Question: I'm trying to save data on a sqlite db. My problem is that I don't know why the adapter of a ListView is not showing. I have a Dialog to get the values and after of click on Accept, I send the values to the database, and later I'm trying to show the results on a ListView.
What I'm doing wrong?

CODE:
'''
public class ServersSQLiteDB extends SQLiteOpenHelper {
// Sentencia SQL para crear la tabla de Usuarios
String sqlCreate = "CREATE TABLE ServerDB (code INTEGER PRIMARY KEY AUTOINCREMENT, address TEXT, mntFolder TEXT, resorceName TEXT)";
public ServersSQLiteDB(Context context, String dbname,
CursorFactory factory, int version) {
super(context, dbname, factory, version);
}
@Override
public void onCreate(SQLiteDatabase db) {
// Se ejecuta la sentencia SQL de creacion de la tabla
db.execSQL(sqlCreate);
}
@Override
public void onUpgrade(SQLiteDatabase db, int previousVersion, int newVersion) {
// Se elimina la version anterior de la tabla
db.execSQL("DROP TABLE IF EXISTS ServerDB");
// Se crea la nueva version de la tabla
db.execSQL(sqlCreate);
}
}
'''
'''
public class Server {
private int code = -1;
private String address = "";
private String mntFolder = "";
private String resourceName = "";
public int getCode() {
return code;
}
public void setCode(int code) {
this.code = code;
}
public String getAddress() {
return address;
}
public void setAddress(String address) {
this.address = address;
}
public String getMntFolder() {
return mntFolder;
}
public void setMntFolder(String mntFolder) {
this.mntFolder = mntFolder;
}
public String getResourceName() {
return resourceName;
}
public void setResourceName(String resourceName) {
this.resourceName = resourceName;
}
}
'''
'''
public class CustomBaseAdapter extends BaseAdapter {
private static ArrayList<Server> serverArrayList;
private LayoutInflater mInflater;
public CustomBaseAdapter(Context context, ArrayList<Server> results) {
serverArrayList = results;
mInflater = LayoutInflater.from(context);
}
public int getCount() {
return serverArrayList.size();
}
public Object getItem(int position) {
return serverArrayList.get(position);
}
public long getItemId(int position) {
return position;
}
public View getView(int position, View convertView, ViewGroup parent) {
ViewHolder holder;
if (convertView == null) {
convertView = mInflater.inflate(R.layout.custom_row_view, null);
holder = new ViewHolder();
holder.txtAddress = (TextView) convertView.findViewById(R.id.address);
holder.txtMntFolder = (TextView) convertView
.findViewById(R.id.mntFolder);
holder.txtResourceName = (TextView) convertView.findViewById(R.id.resourceName);
convertView.setTag(holder);
} else {
holder = (ViewHolder) convertView.getTag();
}
holder.txtAddress.setText(serverArrayList.get(position).getAddress());
holder.txtMntFolder.setText(serverArrayList.get(position)
.getMntFolder());
holder.txtResourceName.setText(serverArrayList.get(position).getResourceName());
return convertView;
}
static class ViewHolder {
TextView txtAddress;
TextView txtMntFolder;
TextView txtResourceName;
}
}
'''
Finally,
'''
public class ServersActivity extends Activity {
final Context context = this;
private Button btnAddServer;
private Button btnDelServer;
private EditText ed_address;
private EditText ed_mntFolder;
private EditText ed_resourceName;
private ListView lvServers;
private CustomBaseAdapter cAdapter;
@Override
protected void onCreate(Bundle savedInstanceState) {
super.onCreate(savedInstanceState);
setContentView(R.layout.activity_servers);
btnAddServer = (Button) findViewById(R.id.btnAdd);
btnDelServer = (Button) findViewById(R.id.btnDelete);
ArrayList<Server> serverResults = GetServerResults();
lvServers = (ListView) findViewById(R.id.lvServers);
cAdapter = new CustomBaseAdapter(this, serverResults);
lvServers.setAdapter(cAdapter);
lvServers.setOnItemClickListener(new OnItemClickListener() {
@Override
public void onItemClick(AdapterView<?> a, View v, int position,
long id) {
Object o = lvServers.getItemAtPosition(position);
Server fullObject = (Server) o;
Crouton.makeText(
ServersActivity.this,
"You have chosen: " + " "
+ fullObject.getResourceName(), Style.CONFIRM)
.show();
}
});
btnAddServer.setOnClickListener(new View.OnClickListener() {
public void onClick(View v) {
// get custom_dialog_layout.xml view
LayoutInflater li = LayoutInflater.from(context);
View customDialogView = li.inflate(
R.layout.custom_dialog_layout, null);
AlertDialog.Builder alertDialogBuilder = new AlertDialog.Builder(
ServersActivity.this);
// set custom_dialog_layout.xml to alertdialog builder
alertDialogBuilder.setView(customDialogView);
ed_address = (EditText) customDialogView
.findViewById(R.id.etAddress);
ed_mntFolder = (EditText) customDialogView
.findViewById(R.id.etMntFolder);
ed_resourceName = (EditText) customDialogView
.findViewById(R.id.etResourceName);
// set the title of the Alert Dialog
alertDialogBuilder.setTitle(getResources().getString(
R.string.addDialogTitle));
// set dialog message
alertDialogBuilder
.setCancelable(false)
.setPositiveButton(
getResources().getString(R.string.accept),
new DialogInterface.OnClickListener() {
public void onClick(DialogInterface dialog,
int id) {
// Time to write data on SQLITE
if (isEmpty(ed_address)
&& isEmpty(ed_mntFolder)
&& isEmpty(ed_resourceName)) {
Crouton.makeText(
ServersActivity.this,
getString(R.string.emptyfields),
Style.INFO).show();
} else {
ServersSQLiteDB dbinstance = new ServersSQLiteDB(
ServersActivity.this,
"ServerDB", null, 1);
SQLiteDatabase db = dbinstance
.getWritableDatabase();
ContentValues values = new ContentValues();
values.put("address", ed_address
.getText().toString());
values.put("mntFolder",
ed_mntFolder.getText()
.toString());
values.put("resorceName",
ed_resourceName.getText()
.toString());
db.insert("ServerDB", null, values);
db.close();
Log.i("INSERT", values.toString());
DisplayMetrics metrics = new DisplayMetrics();
getWindowManager()
.getDefaultDisplay()
.getMetrics(metrics);
// metrics.heightPixels;
// metrics.widthPixels;
Crouton.makeText(
ServersActivity.this,
getString(R.string.insertion_ok),
Style.CONFIRM).show();
// Now we need to update the
// ListView
runOnUiThread(new Runnable() {
public void run() {
ArrayList<Server> serverResults = GetServerResults();
cAdapter = null;
cAdapter = new CustomBaseAdapter(ServersActivity.this, serverResults);
cAdapter.notifyDataSetChanged();
lvServers.setAdapter(cAdapter);
}
});
}
}
})
.setNegativeButton(
getResources().getString(R.string.cancel),
new DialogInterface.OnClickListener() {
public void onClick(DialogInterface dialog,
int id) {
dialog.cancel();
}
});
AlertDialog alertDialog = alertDialogBuilder.create();
alertDialog.show();
}
});
btnDelServer.setOnClickListener(new View.OnClickListener() {
public void onClick(View v) {
// Time to delete the selected item of the listview
}
});
}
@Override
public boolean onCreateOptionsMenu(Menu menu) {
// Inflate the menu; this adds items to the action bar if it is present.
getMenuInflater().inflate(R.menu.servers, menu);
return true;
}
private ArrayList<Server> GetServerResults() {
ArrayList<Server> results = new ArrayList<Server>();
ServersSQLiteDB dbinstance = new ServersSQLiteDB(ServersActivity.this,
"ServerDB", null, 1);
SQLiteDatabase db = dbinstance.getReadableDatabase();
Cursor c = db.rawQuery("SELECT * FROM ServerDB WHERE 0", null);
try {
// Nos aseguramos de que existe al menos un registro
if (c.moveToFirst()) {
// Recorremos el cursor hasta que no haya mas registros
do {
int code = c.getInt(0);
String address = c.getString(1);
String mntFolder = c.getString(2);
String resourceName = c.getString(3);
Server dummy = new Server();
dummy.setCode(code);
dummy.setAddress(address);
dummy.setMntFolder(mntFolder);
dummy.setResourceName(resourceName);
Log.i("GET", dummy.toString());
results.add(dummy);
dummy = null;
} while (c.moveToNext());
}
} finally {
c.close();
db.close();
}
return results;
}
// Check if a EditText is empty
private boolean isEmpty(EditText etText) {
if (etText.getText().toString().trim().length() > 0) {
return false;
} else {
return true;
}
}
}
'''
Thank you for all your comments.
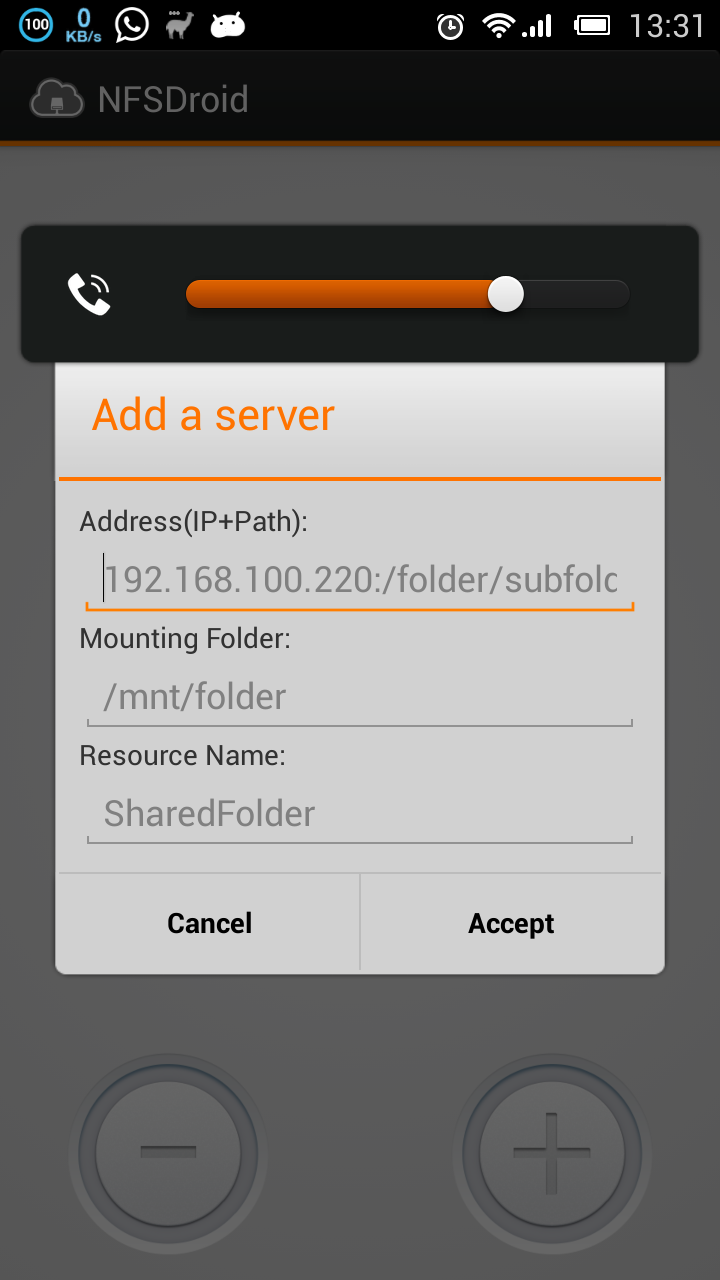
Answer: Change your query to below to read all records:
'''
Cursor c = db.rawQuery("SELECT * FROM ServerDB", null);
'''